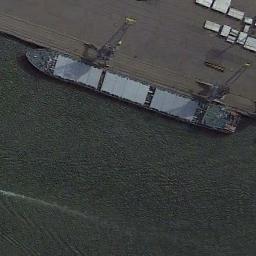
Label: ship